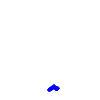
Particle: electron